Question: I'm having a problem in REST services, using jersey.
The following code waits for me to write the User Login.
'''
public String login (Connection con, String login) throws SQLException
{
String toReturn = "Login not successful";
String password = "dea6d5362b7750f77c31a7412f0c0acb";
try {
pstmt = connection.prepareStatement("SELECT setEventUserLogin(?,?,?)");
pstmt.setString(1, login);
pstmt.setString(2, password);
pstmt.setLong(3, System.currentTimeMillis());
res = pstmt.executeQuery();
if(res.next())
{
if (!res.getString(1).equals("0"))
toReturn = "Login successful!";
}
} catch (SQLException ex) {
System.out.println("SQLException: " + ex);
}
return toReturn;
}
'''
'''
public String login(String login) throws Exception
{
String response = null;
Database db = new Database();
Connection con = db.getDBConnection();
AccessUser access = new AccessUser();
response = access.login(con, login);
return response;
}
'''
'''
@PUT
@Path("login")
@Produces({"application/json", "text/plain"})
@Consumes("application/json")
public String logon(String login) throws Exception
{
String response = null;
response = new UserManager().login(login);
return response;
}
'''
So, when I write the user login, I receive this error:

'''
[#|2013-03-19T10:08:44.410+0000|WARNING|glassfish3.1.2|javax.enterprise.system.container.ejb.com.sun.ejb.containers|_ThreadID=111;_ThreadName=Thread-2;|EJB5184:A system exception occurred during an invocation on EJB UserFacadeREST, method: public java.lang.String service.UserFacadeREST.login(java.lang.String) throws java.lang.Exception|#]
[#|2013-03-19T10:08:44.411+0000|WARNING|glassfish3.1.2|javax.enterprise.system.container.ejb.com.sun.ejb.containers|_ThreadID=111;_ThreadName=Thread-2;|javax.ejb.EJBException
at com.sun.ejb.containers.BaseContainer.processSystemException(BaseContainer.java:5215)
at com.sun.ejb.containers.BaseContainer.completeNewTx(BaseContainer.java:5113)
at com.sun.ejb.containers.BaseContainer.postInvokeTx(BaseContainer.java:4901)
at com.sun.ejb.containers.BaseContainer.postInvoke(BaseContainer.java:2045)
at com.sun.ejb.containers.BaseContainer.postInvoke(BaseContainer.java:1994)
at com.sun.ejb.containers.EJBLocalObjectInvocationHandler.invoke(EJBLocalObjectInvocationHandler.java:222)
at com.sun.ejb.containers.EJBLocalObjectInvocationHandlerDelegate.invoke(EJBLocalObjectInvocationHandlerDelegate.java:89)
at sun.proxy.$Proxy472.login(Unknown Source)
at service.__EJB31_Generated__UserFacadeREST__Intf____Bean__.login(Unknown Source)
at sun.reflect.NativeMethodAccessorImpl.invoke0(Native Method)
at sun.reflect.NativeMethodAccessorImpl.invoke(NativeMethodAccessorImpl.java:57)
at sun.reflect.DelegatingMethodAccessorImpl.invoke(DelegatingMethodAccessorImpl.java:43)
at java.lang.reflect.Method.invoke(Method.java:601)
at com.sun.jersey.spi.container.JavaMethodInvokerFactory$1.invoke(JavaMethodInvokerFactory.java:60)
at com.sun.jersey.server.impl.model.method.dispatch.AbstractResourceMethodDispatchProvider$TypeOutInvoker._dispatch(AbstractResourceMethodDispatchProvider.java:185)
at com.sun.jersey.server.impl.model.method.dispatch.ResourceJavaMethodDispatcher.dispatch(ResourceJavaMethodDispatcher.java:75)
at com.sun.jersey.server.impl.uri.rules.HttpMethodRule.accept(HttpMethodRule.java:288)
at com.sun.jersey.server.impl.uri.rules.RightHandPathRule.accept(RightHandPathRule.java:147)
at com.sun.jersey.server.impl.uri.rules.ResourceClassRule.accept(ResourceClassRule.java:108)
at com.sun.jersey.server.impl.uri.rules.RightHandPathRule.accept(RightHandPathRule.java:147)
at com.sun.jersey.server.impl.uri.rules.RootResourceClassesRule.accept(RootResourceClassesRule.java:84)
at com.sun.jersey.server.impl.application.WebApplicationImpl._handleRequest(WebApplicationImpl.java:1469)
at com.sun.jersey.server.impl.application.WebApplicationImpl._handleRequest(WebApplicationImpl.java:1400)
at com.sun.jersey.server.impl.application.WebApplicationImpl.handleRequest(WebApplicationImpl.java:1349)
at com.sun.jersey.server.impl.application.WebApplicationImpl.handleRequest(WebApplicationImpl.java:1339)
at com.sun.jersey.spi.container.servlet.WebComponent.service(WebComponent.java:416)
at com.sun.jersey.spi.container.servlet.ServletContainer.service(ServletContainer.java:537)
at com.sun.jersey.spi.container.servlet.ServletContainer.service(ServletContainer.java:708)
at javax.servlet.http.HttpServlet.service(HttpServlet.java:770)
at org.apache.catalina.core.StandardWrapper.service(StandardWrapper.java:1550)
at org.apache.catalina.core.StandardWrapperValve.invoke(StandardWrapperValve.java:281)
at org.apache.catalina.core.StandardContextValve.invoke(StandardContextValve.java:175)
at org.apache.catalina.core.StandardPipeline.doInvoke(StandardPipeline.java:655)
at org.apache.catalina.core.StandardPipeline.invoke(StandardPipeline.java:595)
at org.apache.catalina.core.StandardHostValve.invoke(StandardHostValve.java:161)
at org.apache.catalina.connector.CoyoteAdapter.doService(CoyoteAdapter.java:331)
at org.apache.catalina.connector.CoyoteAdapter.service(CoyoteAdapter.java:231)
at com.sun.enterprise.v3.services.impl.ContainerMapper$AdapterCallable.call(ContainerMapper.java:317)
at com.sun.enterprise.v3.services.impl.ContainerMapper.service(ContainerMapper.java:195)
at com.sun.grizzly.http.ProcessorTask.invokeAdapter(ProcessorTask.java:860)
at com.sun.grizzly.http.ProcessorTask.doProcess(ProcessorTask.java:757)
at com.sun.grizzly.http.ProcessorTask.process(ProcessorTask.java:1056)
at com.sun.grizzly.http.DefaultProtocolFilter.execute(DefaultProtocolFilter.java:229)
at com.sun.grizzly.DefaultProtocolChain.executeProtocolFilter(DefaultProtocolChain.java:137)
at com.sun.grizzly.DefaultProtocolChain.execute(DefaultProtocolChain.java:104)
at com.sun.grizzly.DefaultProtocolChain.execute(DefaultProtocolChain.java:90)
at com.sun.grizzly.http.HttpProtocolChain.execute(HttpProtocolChain.java:79)
at com.sun.grizzly.ProtocolChainContextTask.doCall(ProtocolChainContextTask.java:54)
at com.sun.grizzly.SelectionKeyContextTask.call(SelectionKeyContextTask.java:59)
at com.sun.grizzly.ContextTask.run(ContextTask.java:71)
at com.sun.grizzly.util.AbstractThreadPool$Worker.doWork(AbstractThreadPool.java:532)
at com.sun.grizzly.util.AbstractThreadPool$Worker.run(AbstractThreadPool.java:513)
at java.lang.Thread.run(Thread.java:722)
Caused by: java.lang.NullPointerException
at entities.AccessUser.login(AccessUser.java:61)
at others.UserManager.login(UserManager.java:35)
at service.UserFacadeREST.login(UserFacadeREST.java:71)
at sun.reflect.NativeMethodAccessorImpl.invoke0(Native Method)
at sun.reflect.NativeMethodAccessorImpl.invoke(NativeMethodAccessorImpl.java:57)
at sun.reflect.DelegatingMethodAccessorImpl.invoke(DelegatingMethodAccessorImpl.java:43)
at java.lang.reflect.Method.invoke(Method.java:601)
at org.glassfish.ejb.security.application.EJBSecurityManager.runMethod(EJBSecurityManager.java:1052)
at org.glassfish.ejb.security.application.EJBSecurityManager.invoke(EJBSecurityManager.java:1124)
at com.sun.ejb.containers.BaseContainer.invokeBeanMethod(BaseContainer.java:5388)
at com.sun.ejb.EjbInvocation.invokeBeanMethod(EjbInvocation.java:619)
at com.sun.ejb.containers.interceptors.AroundInvokeChainImpl.invokeNext(InterceptorManager.java:800)
at com.sun.ejb.EjbInvocation.proceed(EjbInvocation.java:571)
at com.sun.ejb.containers.interceptors.SystemInterceptorProxy.doAround(SystemInterceptorProxy.java:162)
at com.sun.ejb.containers.interceptors.SystemInterceptorProxy.aroundInvoke(SystemInterceptorProxy.java:144)
at sun.reflect.NativeMethodAccessorImpl.invoke0(Native Method)
at sun.reflect.NativeMethodAccessorImpl.invoke(NativeMethodAccessorImpl.java:57)
at sun.reflect.DelegatingMethodAccessorImpl.invoke(DelegatingMethodAccessorImpl.java:43)
at java.lang.reflect.Method.invoke(Method.java:601)
at com.sun.ejb.containers.interceptors.AroundInvokeInterceptor.intercept(InterceptorManager.java:861)
at com.sun.ejb.containers.interceptors.AroundInvokeChainImpl.invokeNext(InterceptorManager.java:800)
at com.sun.ejb.containers.interceptors.InterceptorManager.intercept(InterceptorManager.java:370)
at com.sun.ejb.containers.BaseContainer.__intercept(BaseContainer.java:5360)
at com.sun.ejb.containers.BaseContainer.intercept(BaseContainer.java:5348)
at com.sun.ejb.containers.EJBLocalObjectInvocationHandler.invoke(EJBLocalObjectInvocationHandler.java:214)
... 47 more
|#]
[#|2013-03-19T10:08:44.413+0000|WARNING|glassfish3.1.2|javax.enterprise.system.container.web.com.sun.enterprise.web|_ThreadID=111;_ThreadName=Thread-2;|StandardWrapperValve[ServletAdaptor]: PWC1406: Servlet.service() for servlet ServletAdaptor threw exception
java.lang.NullPointerException
at entities.AccessUser.login(AccessUser.java:61)
at others.UserManager.login(UserManager.java:35)
at service.UserFacadeREST.login(UserFacadeREST.java:71)
at sun.reflect.NativeMethodAccessorImpl.invoke0(Native Method)
at sun.reflect.NativeMethodAccessorImpl.invoke(NativeMethodAccessorImpl.java:57)
at sun.reflect.DelegatingMethodAccessorImpl.invoke(DelegatingMethodAccessorImpl.java:43)
at java.lang.reflect.Method.invoke(Method.java:601)
at org.glassfish.ejb.security.application.EJBSecurityManager.runMethod(EJBSecurityManager.java:1052)
at org.glassfish.ejb.security.application.EJBSecurityManager.invoke(EJBSecurityManager.java:1124)
at com.sun.ejb.containers.BaseContainer.invokeBeanMethod(BaseContainer.java:5388)
at com.sun.ejb.EjbInvocation.invokeBeanMethod(EjbInvocation.java:619)
at com.sun.ejb.containers.interceptors.AroundInvokeChainImpl.invokeNext(InterceptorManager.java:800)
at com.sun.ejb.EjbInvocation.proceed(EjbInvocation.java:571)
at com.sun.ejb.containers.interceptors.SystemInterceptorProxy.doAround(SystemInterceptorProxy.java:162)
at com.sun.ejb.containers.interceptors.SystemInterceptorProxy.aroundInvoke(SystemInterceptorProxy.java:144)
at sun.reflect.NativeMethodAccessorImpl.invoke0(Native Method)
at sun.reflect.NativeMethodAccessorImpl.invoke(NativeMethodAccessorImpl.java:57)
at sun.reflect.DelegatingMethodAccessorImpl.invoke(DelegatingMethodAccessorImpl.java:43)
at java.lang.reflect.Method.invoke(Method.java:601)
at com.sun.ejb.containers.interceptors.AroundInvokeInterceptor.intercept(InterceptorManager.java:861)
at com.sun.ejb.containers.interceptors.AroundInvokeChainImpl.invokeNext(InterceptorManager.java:800)
at com.sun.ejb.containers.interceptors.InterceptorManager.intercept(InterceptorManager.java:370)
at com.sun.ejb.containers.BaseContainer.__intercept(BaseContainer.java:5360)
at com.sun.ejb.containers.BaseContainer.intercept(BaseContainer.java:5348)
at com.sun.ejb.containers.EJBLocalObjectInvocationHandler.invoke(EJBLocalObjectInvocationHandler.java:214)
at com.sun.ejb.containers.EJBLocalObjectInvocationHandlerDelegate.invoke(EJBLocalObjectInvocationHandlerDelegate.java:89)
at sun.proxy.$Proxy472.login(Unknown Source)
at service.__EJB31_Generated__UserFacadeREST__Intf____Bean__.login(Unknown Source)
at sun.reflect.NativeMethodAccessorImpl.invoke0(Native Method)
at sun.reflect.NativeMethodAccessorImpl.invoke(NativeMethodAccessorImpl.java:57)
at sun.reflect.DelegatingMethodAccessorImpl.invoke(DelegatingMethodAccessorImpl.java:43)
at java.lang.reflect.Method.invoke(Method.java:601)
at com.sun.jersey.spi.container.JavaMethodInvokerFactory$1.invoke(JavaMethodInvokerFactory.java:60)
at com.sun.jersey.server.impl.model.method.dispatch.AbstractResourceMethodDispatchProvider$TypeOutInvoker._dispatch(AbstractResourceMethodDispatchProvider.java:185)
at com.sun.jersey.server.impl.model.method.dispatch.ResourceJavaMethodDispatcher.dispatch(ResourceJavaMethodDispatcher.java:75)
at com.sun.jersey.server.impl.uri.rules.HttpMethodRule.accept(HttpMethodRule.java:288)
at com.sun.jersey.server.impl.uri.rules.RightHandPathRule.accept(RightHandPathRule.java:147)
at com.sun.jersey.server.impl.uri.rules.ResourceClassRule.accept(ResourceClassRule.java:108)
at com.sun.jersey.server.impl.uri.rules.RightHandPathRule.accept(RightHandPathRule.java:147)
at com.sun.jersey.server.impl.uri.rules.RootResourceClassesRule.accept(RootResourceClassesRule.java:84)
at com.sun.jersey.server.impl.application.WebApplicationImpl._handleRequest(WebApplicationImpl.java:1469)
at com.sun.jersey.server.impl.application.WebApplicationImpl._handleRequest(WebApplicationImpl.java:1400)
at com.sun.jersey.server.impl.application.WebApplicationImpl.handleRequest(WebApplicationImpl.java:1349)
at com.sun.jersey.server.impl.application.WebApplicationImpl.handleRequest(WebApplicationImpl.java:1339)
at com.sun.jersey.spi.container.servlet.WebComponent.service(WebComponent.java:416)
at com.sun.jersey.spi.container.servlet.ServletContainer.service(ServletContainer.java:537)
at com.sun.jersey.spi.container.servlet.ServletContainer.service(ServletContainer.java:708)
at javax.servlet.http.HttpServlet.service(HttpServlet.java:770)
at org.apache.catalina.core.StandardWrapper.service(StandardWrapper.java:1550)
at org.apache.catalina.core.StandardWrapperValve.invoke(StandardWrapperValve.java:281)
at org.apache.catalina.core.StandardContextValve.invoke(StandardContextValve.java:175)
at org.apache.catalina.core.StandardPipeline.doInvoke(StandardPipeline.java:655)
at org.apache.catalina.core.StandardPipeline.invoke(StandardPipeline.java:595)
at org.apache.catalina.core.StandardHostValve.invoke(StandardHostValve.java:161)
at org.apache.catalina.connector.CoyoteAdapter.doService(CoyoteAdapter.java:331)
at org.apache.catalina.connector.CoyoteAdapter.service(CoyoteAdapter.java:231)
at com.sun.enterprise.v3.services.impl.ContainerMapper$AdapterCallable.call(ContainerMapper.java:317)
at com.sun.enterprise.v3.services.impl.ContainerMapper.service(ContainerMapper.java:195)
at com.sun.grizzly.http.ProcessorTask.invokeAdapter(ProcessorTask.java:860)
at com.sun.grizzly.http.ProcessorTask.doProcess(ProcessorTask.java:757)
at com.sun.grizzly.http.ProcessorTask.process(ProcessorTask.java:1056)
at com.sun.grizzly.http.DefaultProtocolFilter.execute(DefaultProtocolFilter.java:229)
at com.sun.grizzly.DefaultProtocolChain.executeProtocolFilter(DefaultProtocolChain.java:137)
at com.sun.grizzly.DefaultProtocolChain.execute(DefaultProtocolChain.java:104)
at com.sun.grizzly.DefaultProtocolChain.execute(DefaultProtocolChain.java:90)
at com.sun.grizzly.http.HttpProtocolChain.execute(HttpProtocolChain.java:79)
at com.sun.grizzly.ProtocolChainContextTask.doCall(ProtocolChainContextTask.java:54)
at com.sun.grizzly.SelectionKeyContextTask.call(SelectionKeyContextTask.java:59)
at com.sun.grizzly.ContextTask.run(ContextTask.java:71)
at com.sun.grizzly.util.AbstractThreadPool$Worker.doWork(AbstractThreadPool.java:532)
at com.sun.grizzly.util.AbstractThreadPool$Worker.run(AbstractThreadPool.java:513)
at java.lang.Thread.run(Thread.java:722)
|#]
'''
And that's strange because I've done a method very similar, and is working fine...
Can you help me, please?
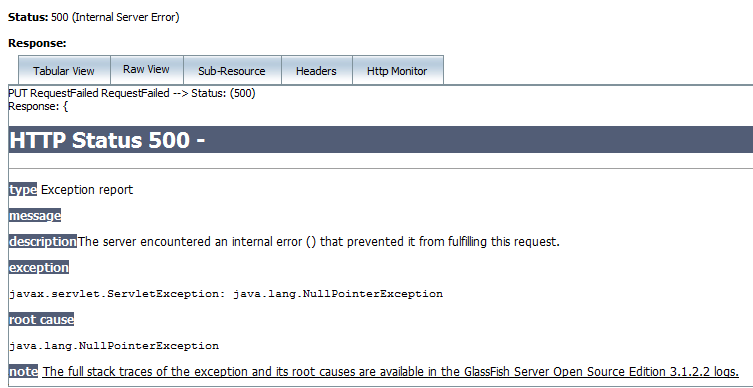
Answer: Perhaps you mixed 'con' and 'connection'
'''
pstmt = con.prepareStatement("SELECT setEventUserLogin(?,?,?)");
'''
???